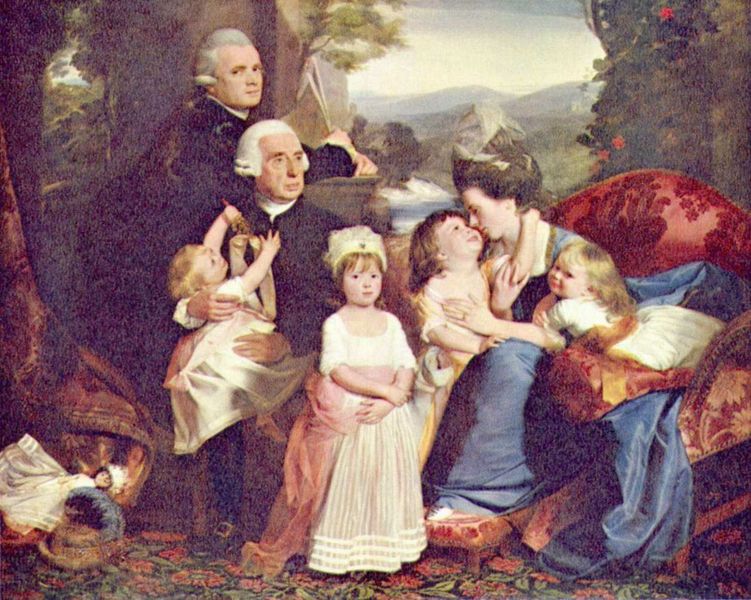
Titel: Porträt der Familie Copley
Künstler: John Singleton Copley
Standort: Washington (District of Columbia)
Institution: National Gallery of Art
Schlagwörter: baum, blau, blätter, felsen, gemälde, gruppe, himmel, laub, mann, wasser, weiß, bäume, fluss, frauen, grün, landschaft, menschen, mädchen, sitzen, äste, blume, blumen, braun, fenster, frankreich, frau, frisur, hintergrund, kleid, kleider, männer, schwarz, zimmer, ausblick, dame, rose, rosen, rot, tuch, wiese, gesellschaft, haube, muster, rock, teppich, anzug, blond, richter, samt, bildnis, gruppenporträt, portrait, porträt, vorhang, öl, bach, hügel, natur, zweige, busch, boden, haare, sessel, adel, decke, eltern, familie, familienporträt, kind, mutter, tochter, vater, pflanze, pflanzen, england, locken, poträt, wald, genre, kinder, ranken, perücke, kuss, sofa, umarmung, wohnzimmer, lehrer, berge, gebirge, violett, klein, baby, idylle, hocker, schemel, blue, chair, embrace, hands, hat, kiss, men, red, white, women, black, carpet, dress, dresses, formal, girls, group, hair, interior, painting, seated, sisters, sitting, tapete, woman, spielen, atelier, maler, flowers, looking, hochsteckfrisur, junge, freude, geschwister, lachen, knabe, diwan, haub, schuh, gruppenbild, brokat, puppe, kleinkind, heft, biedermeier, feather, man, sky, tree, anglais, girl, lake, landscape, lap, mountains, water, young, trees, boy, child, drapes, river, perücken, bumen, töchter, mother, french, paysage, peinture, sohn, familienportrait, children, scene, enkel, grossvater, roses, still life, grossfamilie, zärtlich, enfants, arms, pose, family, tupftechnik, bah, liebkosen, liebkosung, cloth, american, outdoors, teppeich, groupe, father, filles, washington, famille, copley, coach, daughter, babies, wig, poupée, daughters, wigs, infant, couch, holding, bauum, familienpoträt, gainsnolds, rösen, g, stern, doll, lifelike, portrain, mutter vater, fasada, perpücken, childre, grandfather, siblings, inant